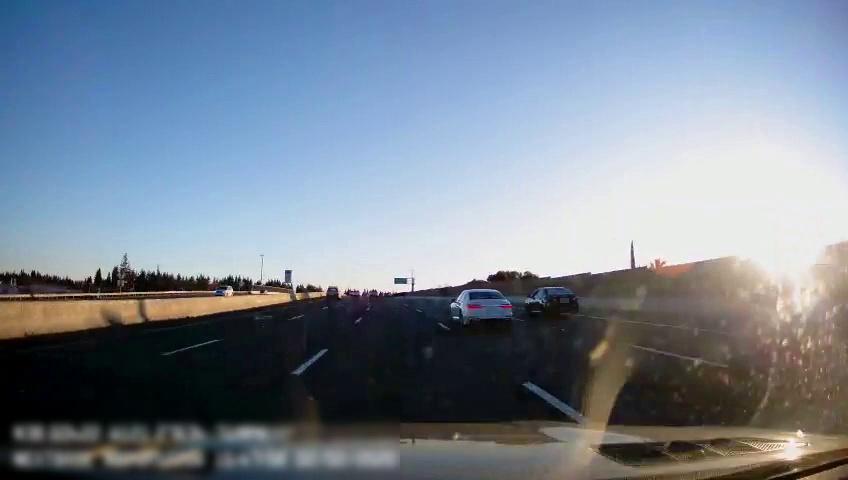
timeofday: Day
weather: Sunny
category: Drivable Space
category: Vehicles | SUV
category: Vehicles | Car
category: Vehicles | Car
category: Vehicles | SUV
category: Lanes | Alternate Lane
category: Lanes | Alternate Lane
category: Lanes | Current Lane
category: Lanes | Current Lane
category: Lanes | Alternate Lane
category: Lanes | Alternate Lane
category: Traffic | Signs
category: Traffic | Signs